Question: Given a description of the three-view drawing of a solid figure, find the maximum number of small cubes that the solid figure can be composed of when the three-view constraints are met.
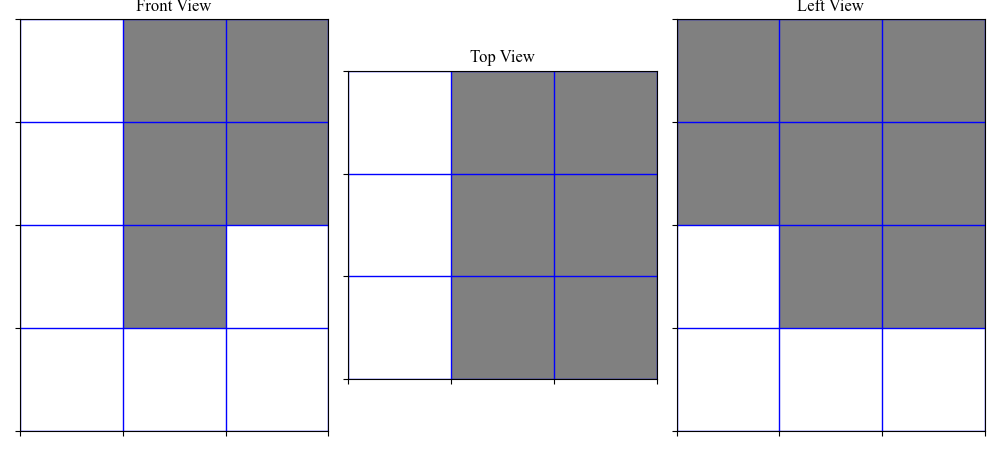
Answer: 14